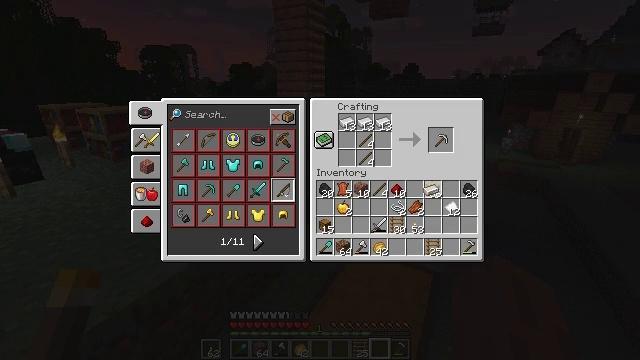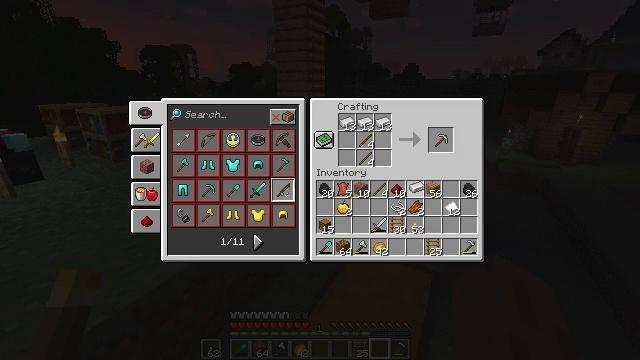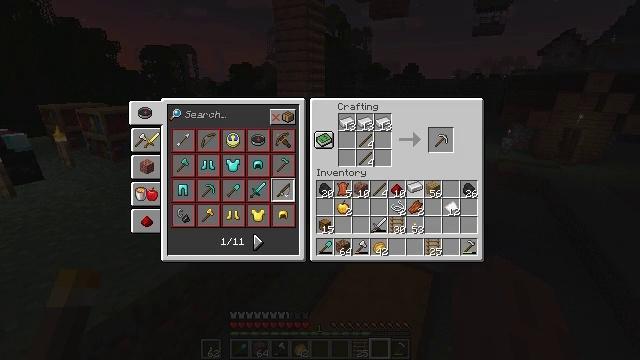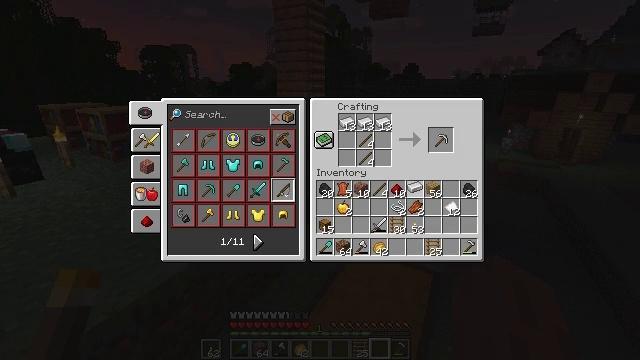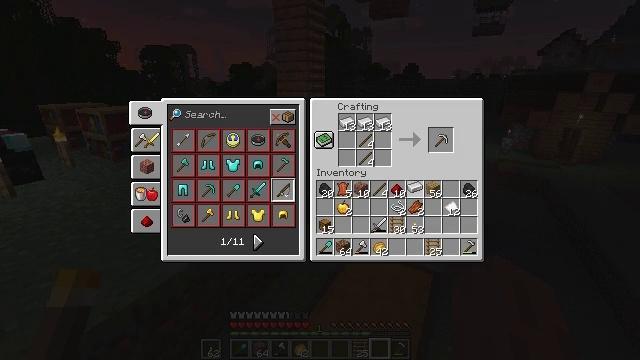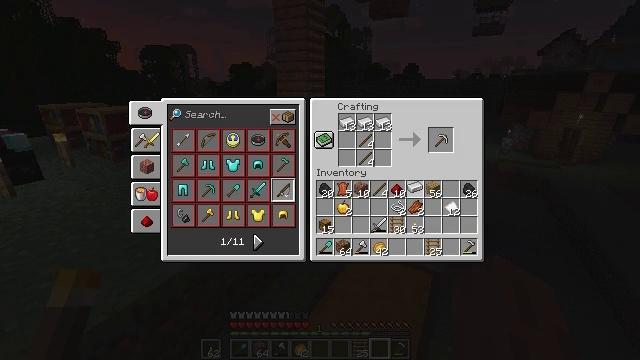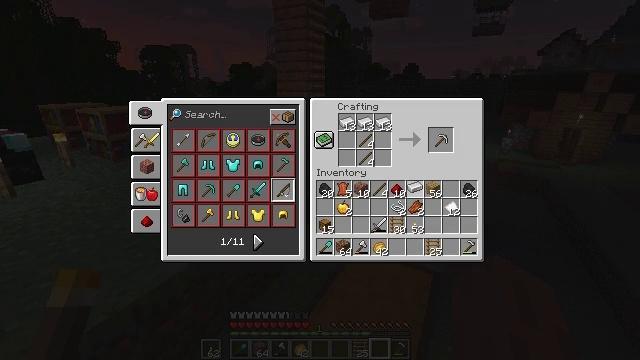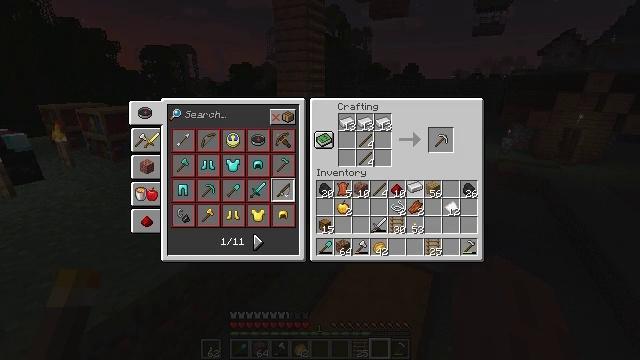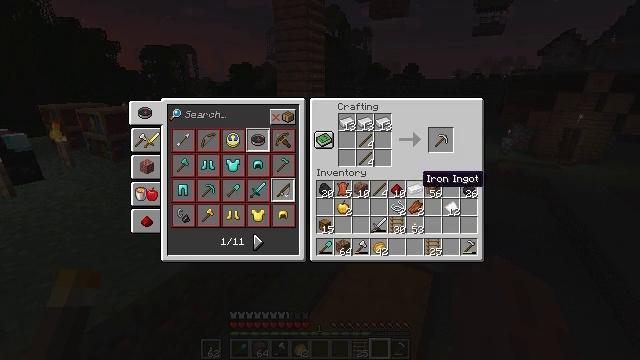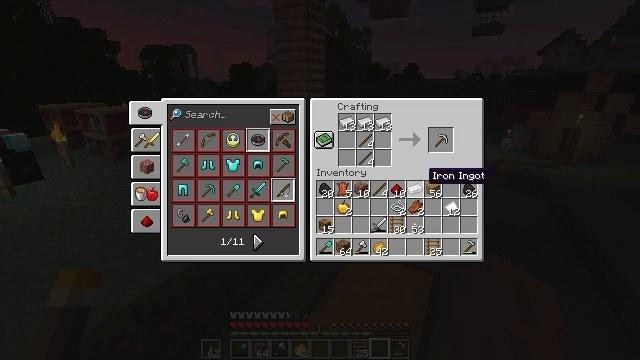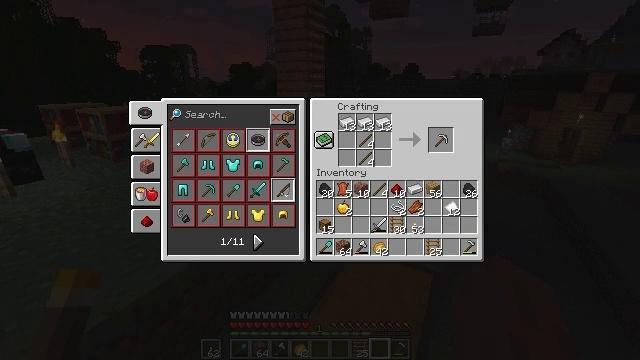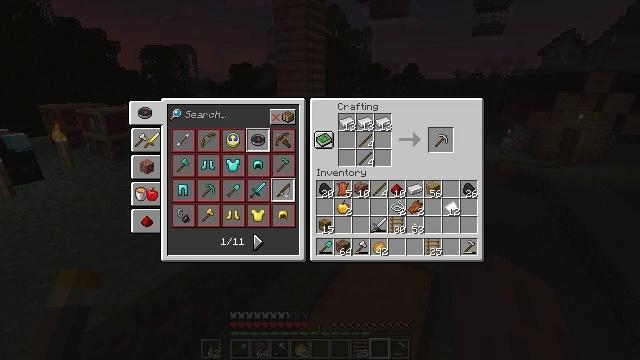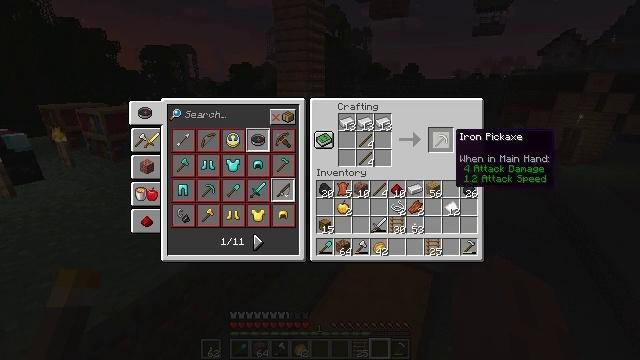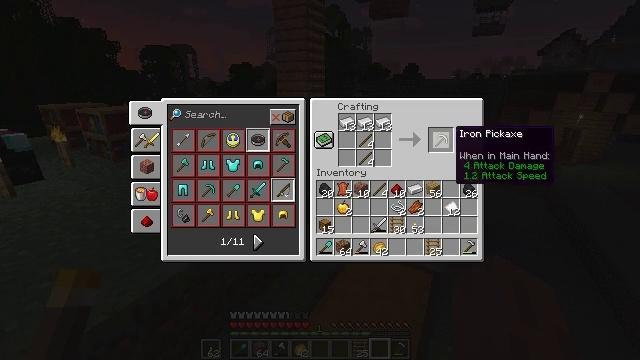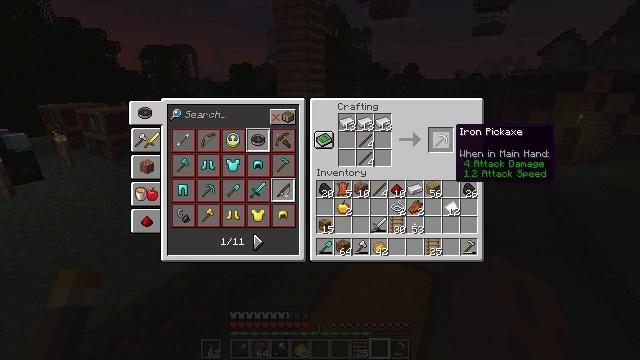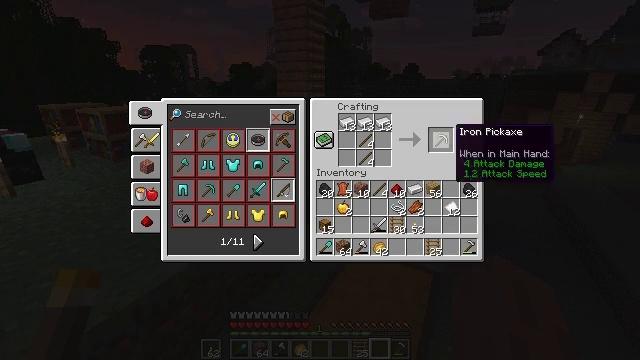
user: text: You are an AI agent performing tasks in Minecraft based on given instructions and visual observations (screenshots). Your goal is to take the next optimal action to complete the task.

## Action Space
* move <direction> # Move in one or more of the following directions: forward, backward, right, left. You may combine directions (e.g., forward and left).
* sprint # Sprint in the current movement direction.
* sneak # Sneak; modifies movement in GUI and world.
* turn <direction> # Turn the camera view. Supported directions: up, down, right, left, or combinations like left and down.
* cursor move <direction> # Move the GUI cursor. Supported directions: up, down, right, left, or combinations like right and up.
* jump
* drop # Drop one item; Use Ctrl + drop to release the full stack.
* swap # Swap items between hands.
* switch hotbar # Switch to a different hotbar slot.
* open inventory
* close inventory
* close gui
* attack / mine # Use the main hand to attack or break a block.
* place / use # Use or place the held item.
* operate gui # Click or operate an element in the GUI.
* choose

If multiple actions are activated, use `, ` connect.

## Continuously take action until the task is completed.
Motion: motion action
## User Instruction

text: Interact with the crafting table to make an iron pickaxe.
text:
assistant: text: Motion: cursor move left
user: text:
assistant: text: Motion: no_op
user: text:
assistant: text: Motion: no_op
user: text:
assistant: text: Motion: no_op
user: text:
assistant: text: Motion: operate gui
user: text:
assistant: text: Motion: operate gui
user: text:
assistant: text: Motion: operate gui
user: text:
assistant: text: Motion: no_op
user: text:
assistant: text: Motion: sneak
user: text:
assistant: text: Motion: sneak, cursor move right and up
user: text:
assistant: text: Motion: sneak, cursor move right and up
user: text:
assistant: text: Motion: sneak
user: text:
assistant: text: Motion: sneak
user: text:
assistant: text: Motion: sneak
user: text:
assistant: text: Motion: sneak
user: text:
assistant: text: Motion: sneak, operate gui
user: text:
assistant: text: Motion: sneak, operate gui
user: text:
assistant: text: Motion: sneak, operate gui
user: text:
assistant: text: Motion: sneak
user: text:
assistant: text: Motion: sneak
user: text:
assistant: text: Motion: sneak